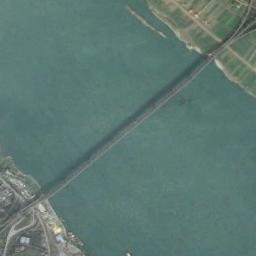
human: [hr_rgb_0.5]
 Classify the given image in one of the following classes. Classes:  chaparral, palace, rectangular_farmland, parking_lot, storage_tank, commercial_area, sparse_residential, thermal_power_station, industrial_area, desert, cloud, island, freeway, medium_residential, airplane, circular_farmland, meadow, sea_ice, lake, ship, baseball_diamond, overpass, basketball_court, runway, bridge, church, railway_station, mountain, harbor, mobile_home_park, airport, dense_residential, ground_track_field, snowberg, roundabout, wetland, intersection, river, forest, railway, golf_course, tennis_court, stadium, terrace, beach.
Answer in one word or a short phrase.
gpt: bridge